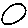
Label: circle